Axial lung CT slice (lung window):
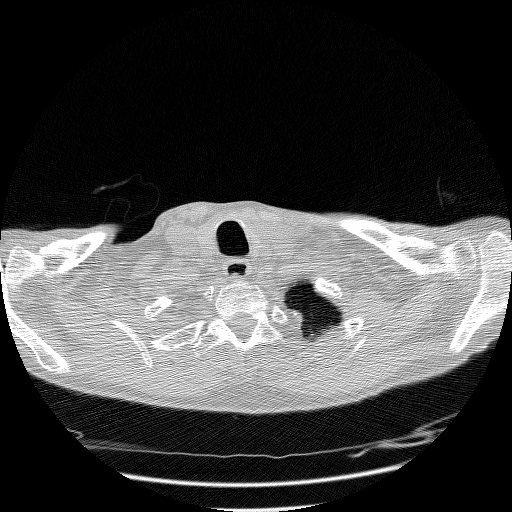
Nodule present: no